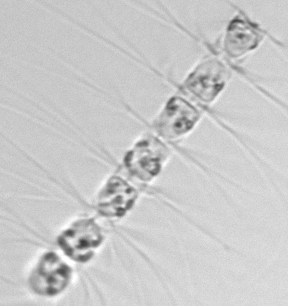
Label: Bacteriastrum